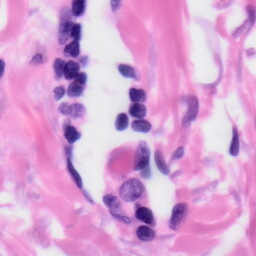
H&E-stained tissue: Skin